Here is the wavelet time-frequency representation (scalogram) of a rolling-element bearing's vibration measurement. Classify the bearing condition as one of: normal, inner_race, outer_race, ball.
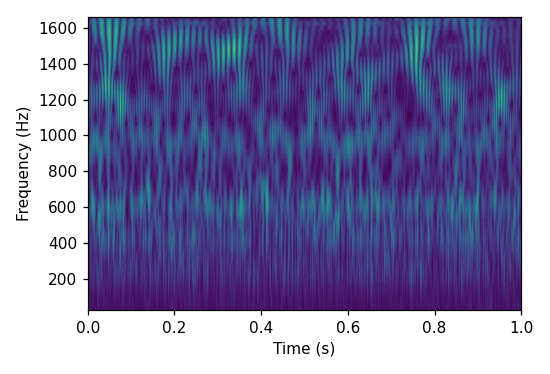
Answer: outer_race